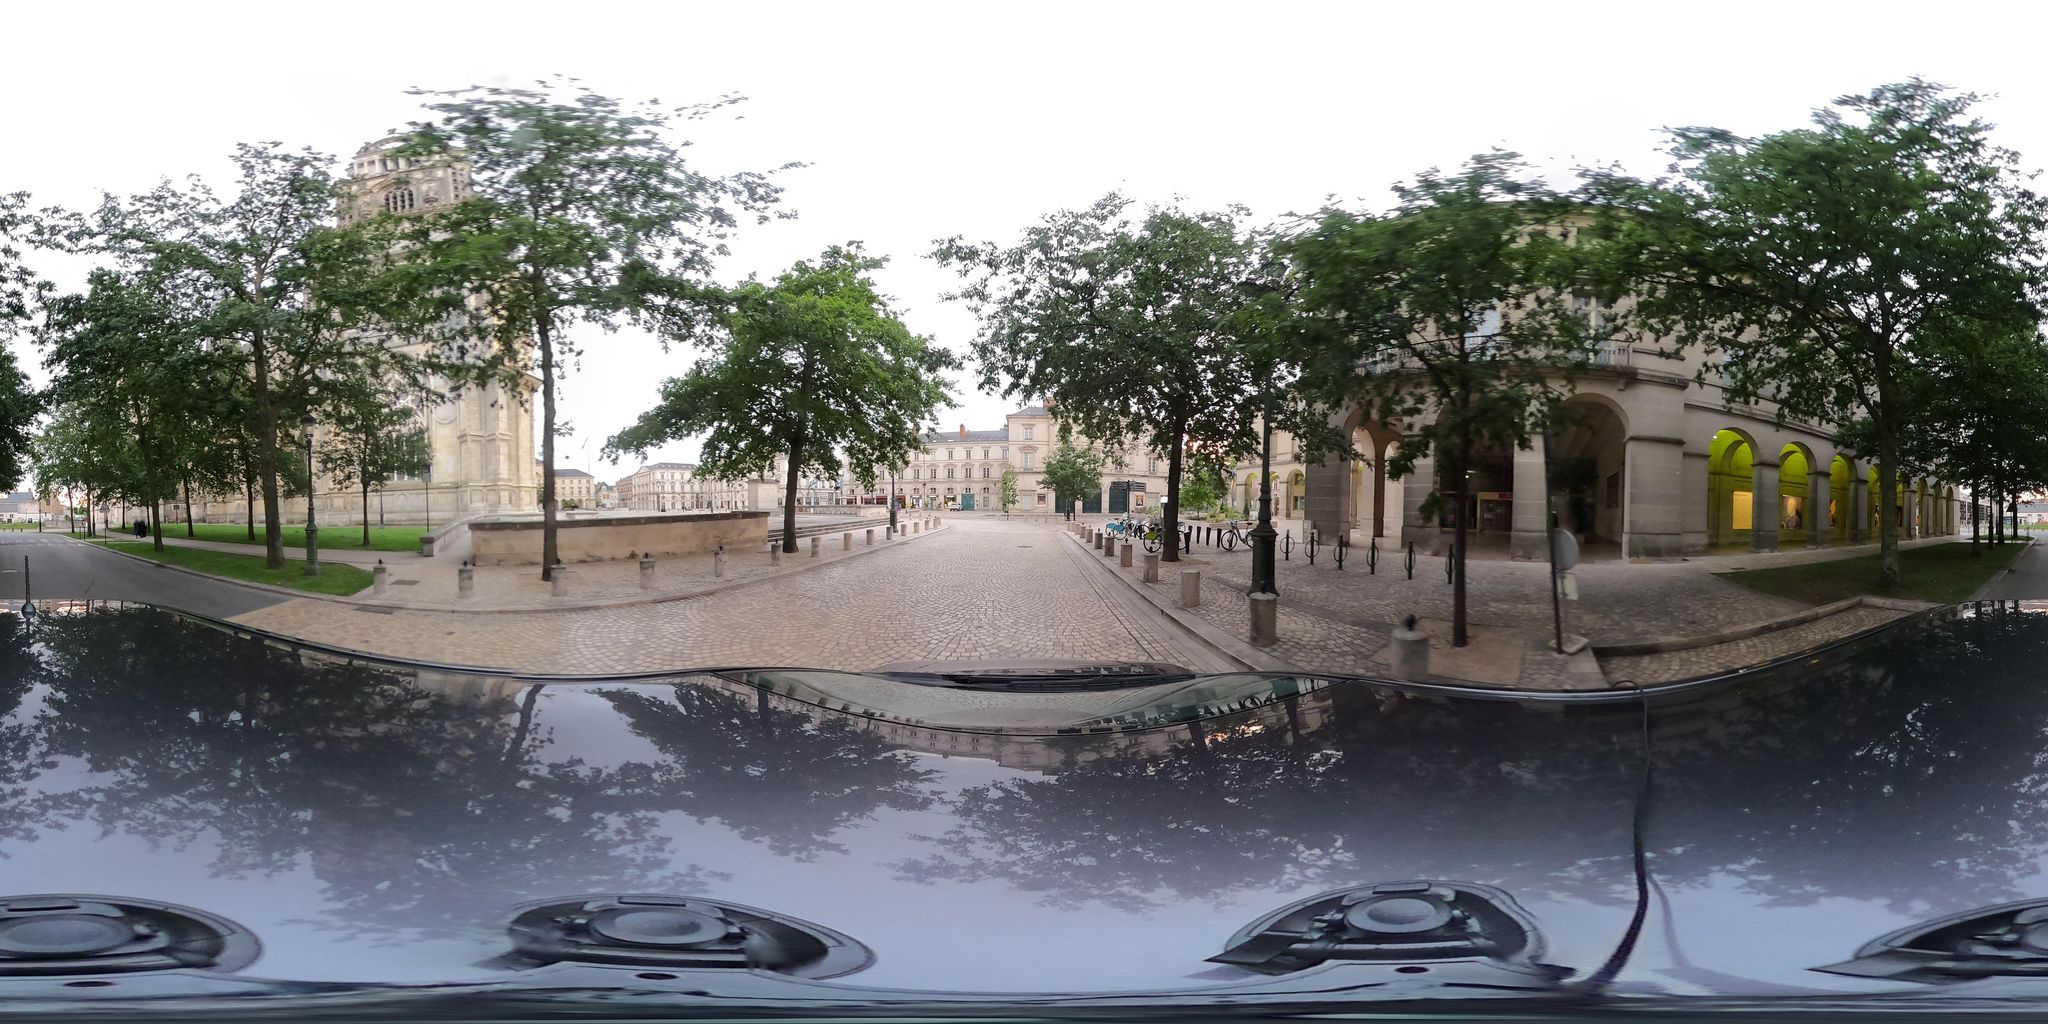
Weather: cloudy
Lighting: day
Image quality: slightly poor
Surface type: cycling surface
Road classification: tertiary, living_street
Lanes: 2
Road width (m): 6
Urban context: urban centre
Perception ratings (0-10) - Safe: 6.82, Lively: 4.76, Beautiful: 8.11, Boring: 1.4, Depressing: 4.84, Wealthy: 5.1